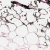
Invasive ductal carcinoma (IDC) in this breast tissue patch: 0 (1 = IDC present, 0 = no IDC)